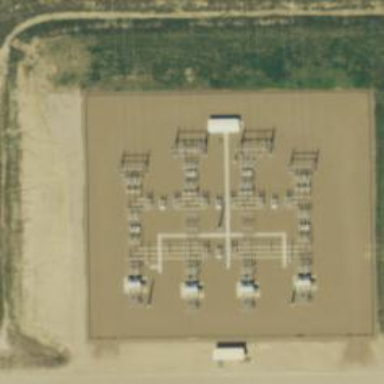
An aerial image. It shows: Switch used for power control.